Question: I have set up an ec2 machine to run an app. To make my deployment script work, I need my deployment user (ec2-user) to have write access to certain directories. I am not versed in linux/unix commands. I am finding my way around using Google.
So the directory in question is /home/ec2-user/uc_social_server/releases. The directory was created by a Capistrano script and for whatever reason it made root the owner of the releases directory even though the script was being run as the ec2-user. An ls -l shows that the root is the owner and that both the owner and group have rwx access:

My script is failing because it is trying to write to the releases directory as ec2-user but does not have the permission.
I figured if I create a group called deployers and added both root and ec2-user to this group, ec2-user will then have rwx permissions to this directory since ec2-user will belong to same group as root and the group permissions to this directory are rwx. But that did not work.
Should that have worked? If not why (my understanding of the group permission may be totally wrong)?
How can I give ec2-user rwx access to this director?
Thanks.
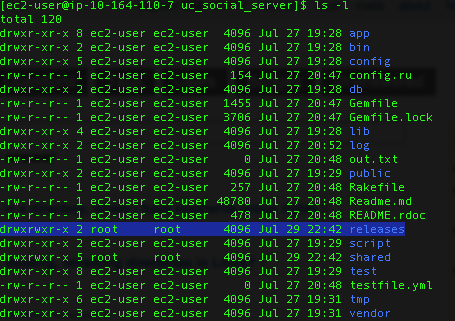
Answer: run:
'''
sudo chown -R ec2-user releases ; sudo chgrp -R ec2-user releases
'''
or if you want to leave the owner and group as 'root' then you can try running this:
'''
sudo chmod -R o=rwx releases
'''
Read the fine manual for more information on <URL>.